Question: I'm trying to use 'fetchText()' to print out the URL of a google search result to the terminal. Here's the image of what exactly I'm trying to print.
It's only prints out blank though! I don't see anything I'm doing wrong?

Code:
'''
phantom.casperPath = "/usr/local/Cellar/casperjs/1.0.3/libexec/";
phantom.injectJs(phantom.casperPath + '/bootstrap.js');
var utils = require('utils');
var casper = require('casper').create();
casper.start('https://www.google.com/search?q=amazon+shoes');
casper.wait(3000, function () {
this.echo(this.fetchText('#rso > div:nth-child(1) > li:nth-child(1) > div > div > div > div.f.kv._TD > cite'));
}).run();
'''
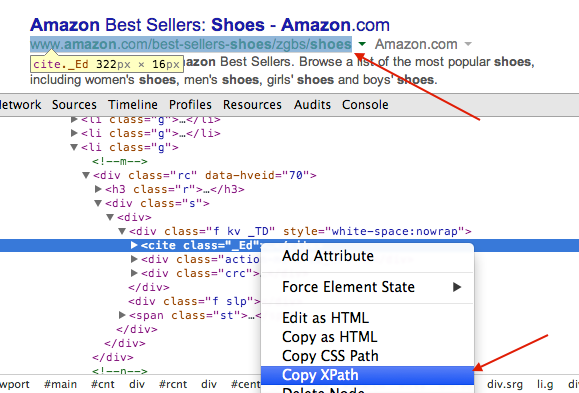
Answer: Google will change the page depending on the useragent string. So you need to set a string during creation (with example string)
'''
var casper = require("casper").create({
pageSettings: {
userAgent: "Mozilla/5.0 (Windows NT 6.1) AppleWebKit/537.36 (KHTML, like Gecko) Chrome/34.0.1847.131 Safari/537.36"
}
});
'''
or with specific function
'''
casper.userAgent("Mozilla/5.0 (Windows NT 6.1) AppleWebKit/537.36 (KHTML, like Gecko) Chrome/34.0.1847.131 Safari/537.36");
'''
Sometimes it is also necessary to set the <URL> to something desktop-like, because PhantomJS' default viewport is 400x300 and Google might render a different site based on the viewport.